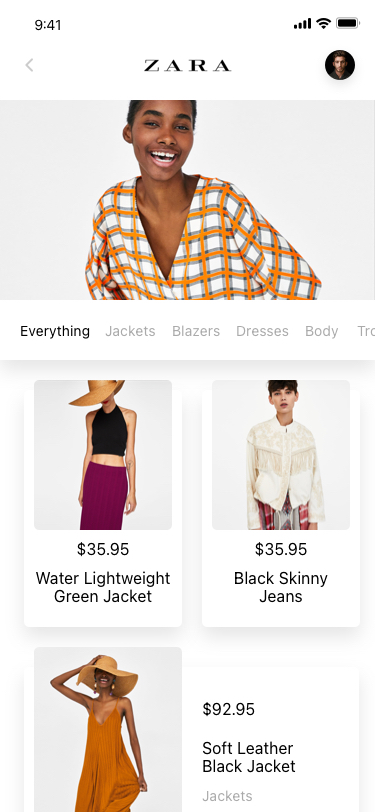
Text in this UI design:
Black Skinny Jeans
$35.95
Water Lightweight Green Jacket
$35.95
Jackets
Soft Leather Black Jacket
$92.95
Everything
Jackets
Blazers
Dresses
Body
Trousers